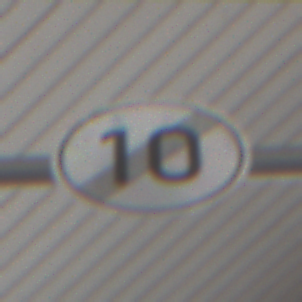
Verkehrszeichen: EndeGeschwindigkeit10
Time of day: MorningAfternoon
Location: Roofed (Urban)
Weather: PartlyCloudy
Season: NotSpecified
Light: Natural